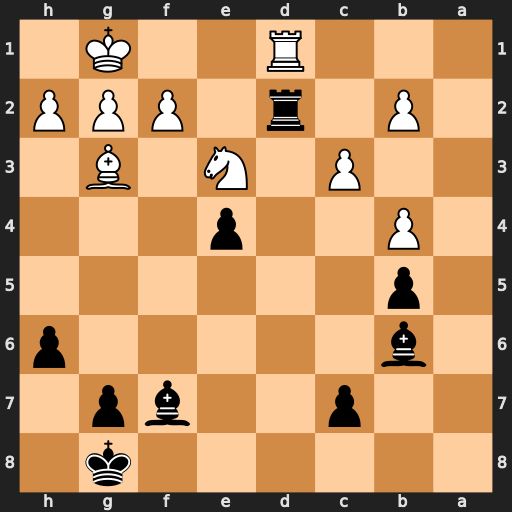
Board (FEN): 6k1/2p2bp1/1b5p/1p6/1P2p3/2P1N1B1/1P1r1PPP/3R2K1
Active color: b
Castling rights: -
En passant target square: -
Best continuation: Bxe3 Rxd2 Bxd2